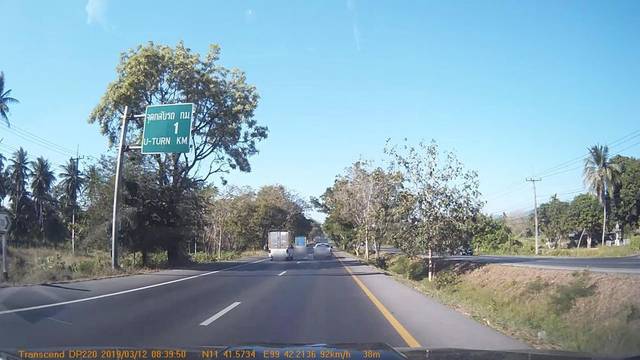
Region: Thailand
Coordinates: 11.692, 99.703